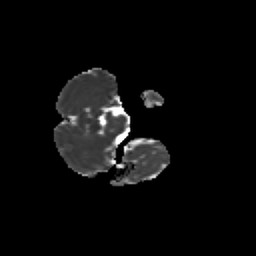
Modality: MD
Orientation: axial
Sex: female
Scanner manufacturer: siemens
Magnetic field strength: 3 T
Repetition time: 5 s
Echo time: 0.071 s